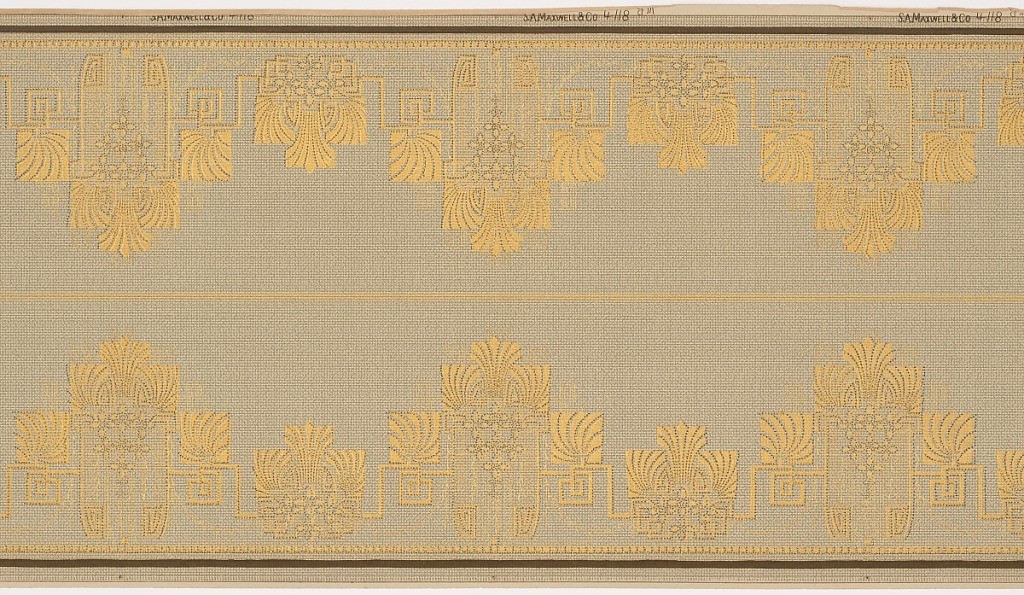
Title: Frieze
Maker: Maxwell & Co., S.A., Chicago, Illinois, USA
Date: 1905–1915
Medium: Machine-printed paper
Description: Abstract geometric flowers and vines of varying heights,in gold on a gray ground, create a swag effect. Two borders printed across the width.